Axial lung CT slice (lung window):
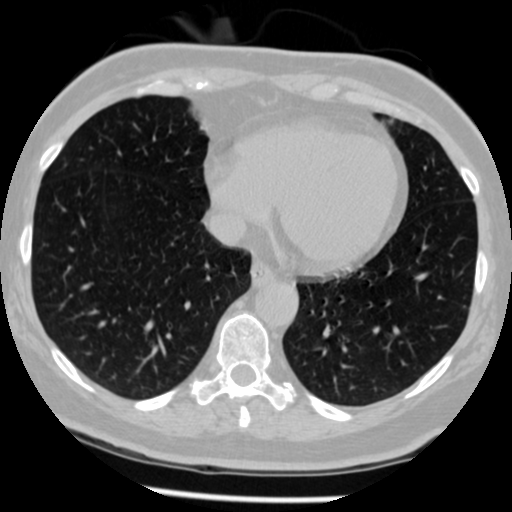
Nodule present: no